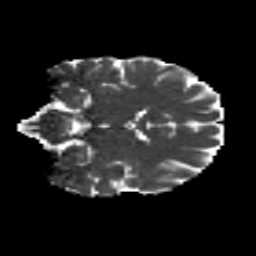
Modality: MD
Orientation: coronal
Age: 19
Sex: female
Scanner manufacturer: siemens
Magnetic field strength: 3 T
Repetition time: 8.8 s
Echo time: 0.085 s